Question: i'm trying to create a personal blog for myself and i'm having an issue of using overflow.
i have an internal div as home page that is designed to contain text and images for reviewing. the button "read more" is used to display the whole paragraph and images in the new page.
'''
<div id="wrapper">
<!------------------BODY CONTENT OF THE WEB--------------------------------------->
<div id="bodyWeb">
<div id="main_content">
<!--CONTAINER FOR EACH ARTICLE-->
<?php
require 'connect_to_sql.php';
$sql = mysql_query("SELECT * FROM post ORDER BY post_date DESC LIMIT 5 ") or die (mysql_error());
$dataCount = mysql_num_rows($sql);
if ($dataCount > 0) {
while ($row = mysql_fetch_array($sql)) {
$title = $row['title'];
$content = $row['content'];
$post_date = date ('M jS, Y', strtotime($row['post_date']));
print '<div class="container">';
print '<div class="blog_container">';
print '<h1>' .$title.'</h1>';
print '<p class="date">'.$post_date.'</p>';
print $content;
print '</div>'; //BLOG CONTAINER
print '<div class="read_more"><a href="#">read more</a></div>';
print '</div>'; //CONTAINER
}
}
?>
</div> <!--MAIN CONTENT-->
</div> <!--bodyWeb--></div> <!--WRAPPER -->
'''
and this is CSS file
'''
#wrapper #bodyWeb #main_content .blog_container {
font-family:Arial, Helvetica, sans-serif;
font-size:12px;
line-height:18px;
float:left;
width:610px;
max-height:1200px;
text-align:justify;
overflow:hidden;
}
'''
since i can't predict the height of every post that will be created later and the height is won't be the same for sure, so i just set the 'max-height = 1200px'. but all i have is an image that is cut at the bottom of the div. is there a way do to get a neat div without change the max-height

any help would be appreciated.
thanks
there is another example <URL> to understanding the issue
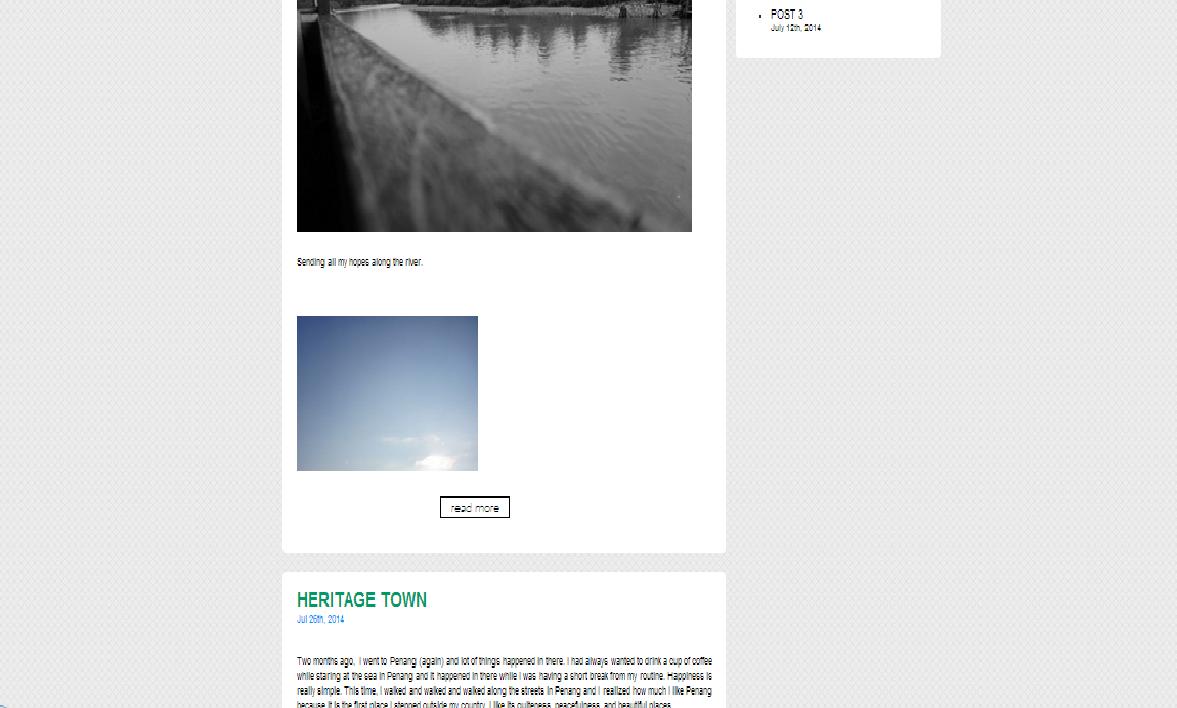
Answer: if the content is the short version of the article
you can leave 'height: auto;', the container will fit the height of content.
if the content is the article itself and you just want to hide the rest part of it, you may consider to do a shorten version or to add an anchor point and then let js to do the trick.
something like
'''
(inside loop)
var post_head =$(head).offset().top,
anchor = $(anchor).offset().top,
height_of_content = post_head - anchor;
$(content).css('height', height_of_content);
'''